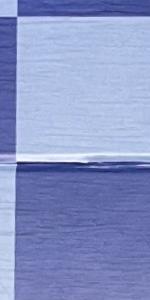
Label: Empty